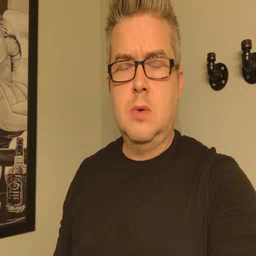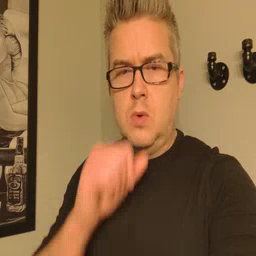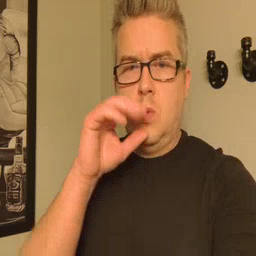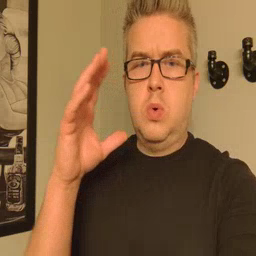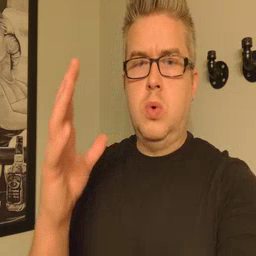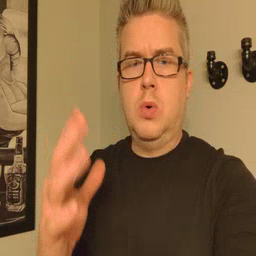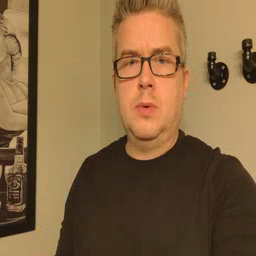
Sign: balloon